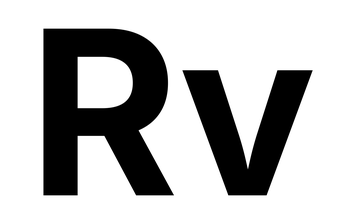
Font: Inter_Bold